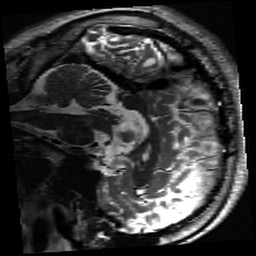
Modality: inplaneT2
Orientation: sagittal